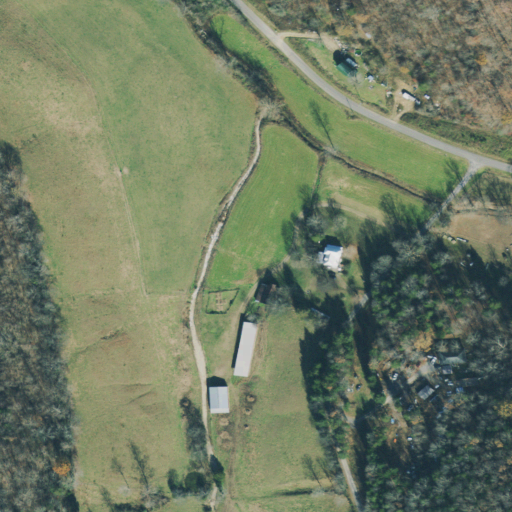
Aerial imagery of valley in Tennessee named Shelton Hollow containing pasture, deciduous forest, open development, mixed forest, and low intensity development